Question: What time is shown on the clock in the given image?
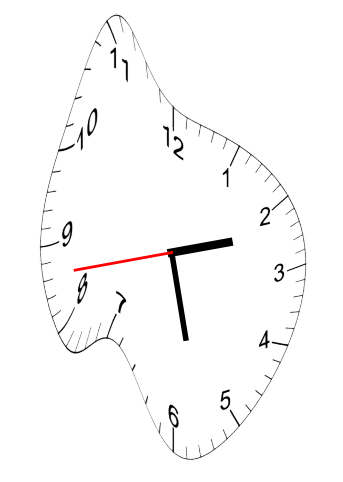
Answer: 02:27:43